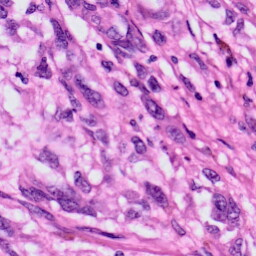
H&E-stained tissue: Skin